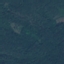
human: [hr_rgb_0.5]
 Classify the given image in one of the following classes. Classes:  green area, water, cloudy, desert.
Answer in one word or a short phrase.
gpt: green area